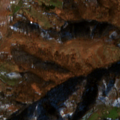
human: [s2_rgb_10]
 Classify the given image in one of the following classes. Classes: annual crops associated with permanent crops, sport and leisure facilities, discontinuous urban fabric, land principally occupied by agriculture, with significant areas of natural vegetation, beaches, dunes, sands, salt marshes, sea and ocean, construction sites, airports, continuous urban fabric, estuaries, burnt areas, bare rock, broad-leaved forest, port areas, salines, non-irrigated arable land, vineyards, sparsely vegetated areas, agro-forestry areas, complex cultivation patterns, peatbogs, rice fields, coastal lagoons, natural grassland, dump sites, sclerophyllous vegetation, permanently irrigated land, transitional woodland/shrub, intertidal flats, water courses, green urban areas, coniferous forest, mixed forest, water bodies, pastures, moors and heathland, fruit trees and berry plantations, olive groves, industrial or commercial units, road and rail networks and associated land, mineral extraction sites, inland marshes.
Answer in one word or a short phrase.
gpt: land principally occupied by agriculture, with significant areas of natural vegetation, broad-leaved forest